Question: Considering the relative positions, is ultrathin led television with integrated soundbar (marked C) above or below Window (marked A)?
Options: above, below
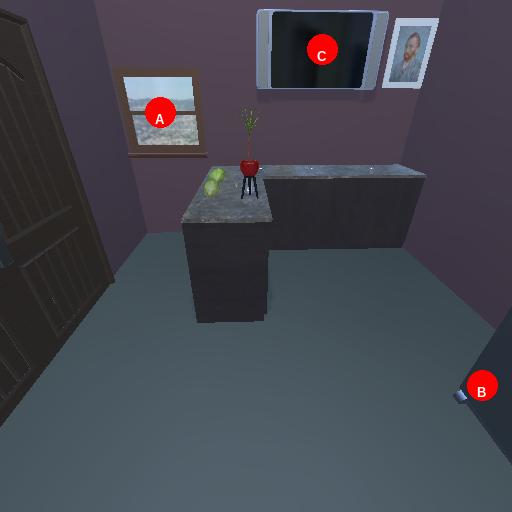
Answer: above